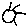
Label: sun